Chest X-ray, AP view. Patient: 16 years old, sex F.
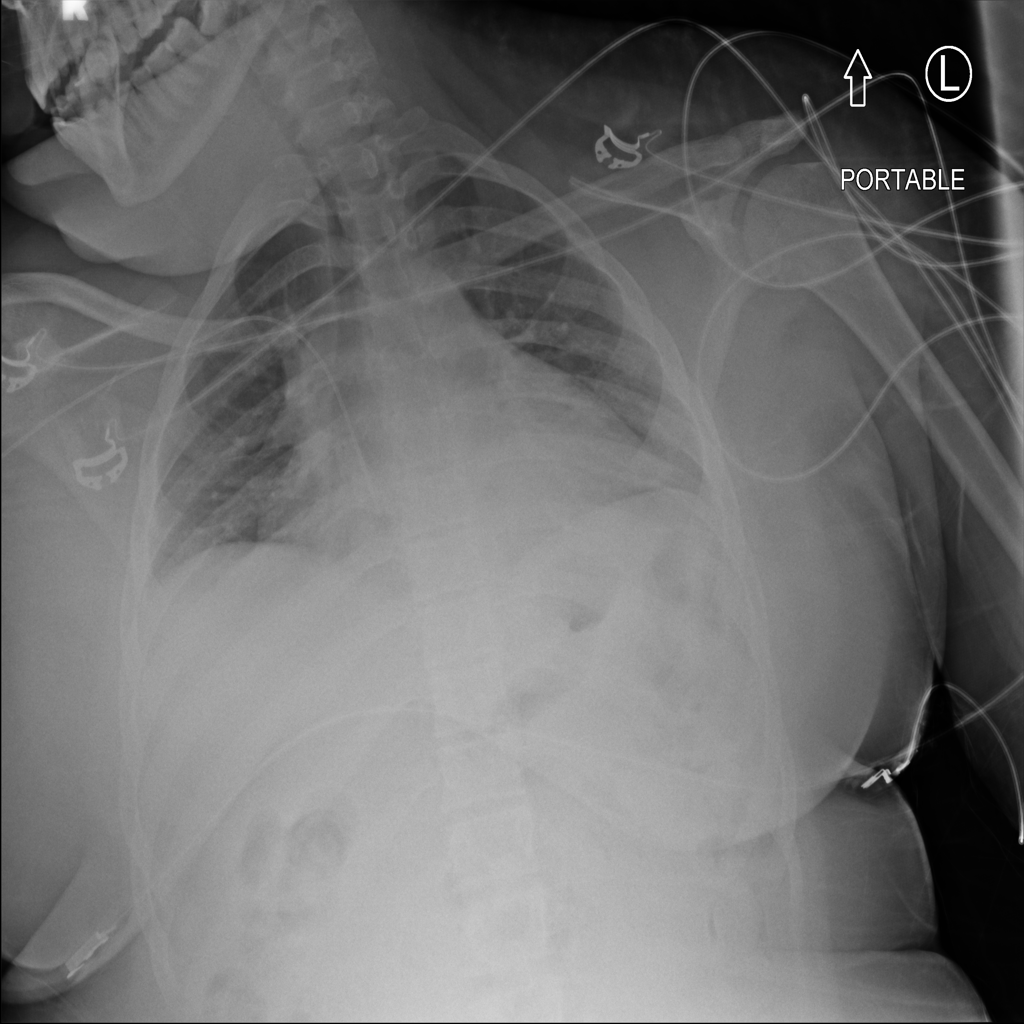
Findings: No Finding